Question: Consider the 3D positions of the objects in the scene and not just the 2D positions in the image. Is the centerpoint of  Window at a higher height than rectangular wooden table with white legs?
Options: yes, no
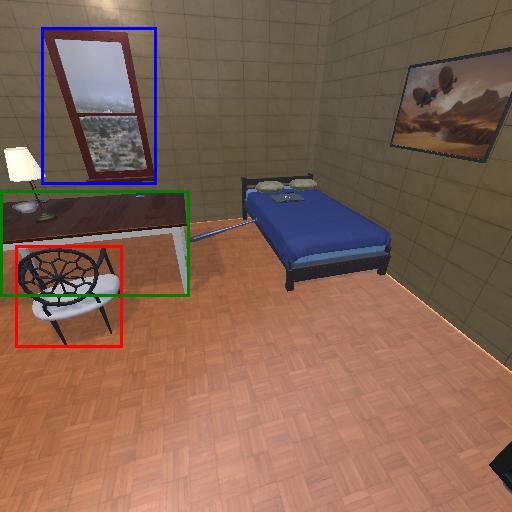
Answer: yes